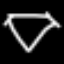
Label: diamond